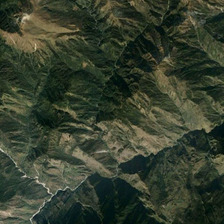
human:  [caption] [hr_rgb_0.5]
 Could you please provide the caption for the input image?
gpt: it is a piece of green mountain .

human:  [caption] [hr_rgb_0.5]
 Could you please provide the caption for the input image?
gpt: it is a piece of green mountain .

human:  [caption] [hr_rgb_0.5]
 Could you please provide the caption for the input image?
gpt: it is a piece of green mountain .

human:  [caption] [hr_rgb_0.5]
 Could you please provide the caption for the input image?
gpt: it is a piece of green mountain .

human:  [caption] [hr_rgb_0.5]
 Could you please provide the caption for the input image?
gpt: it is a piece of green mountain .